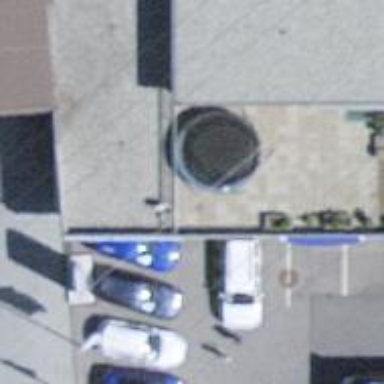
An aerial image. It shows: Car repair shop.